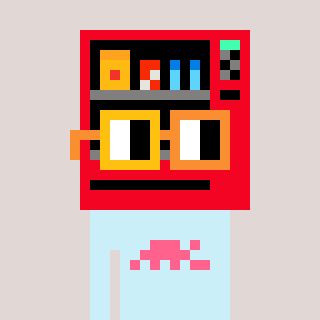
a pixel art character with square yellow and orange glasses, a vending machine-shaped head and a cold-colored body on a warm background